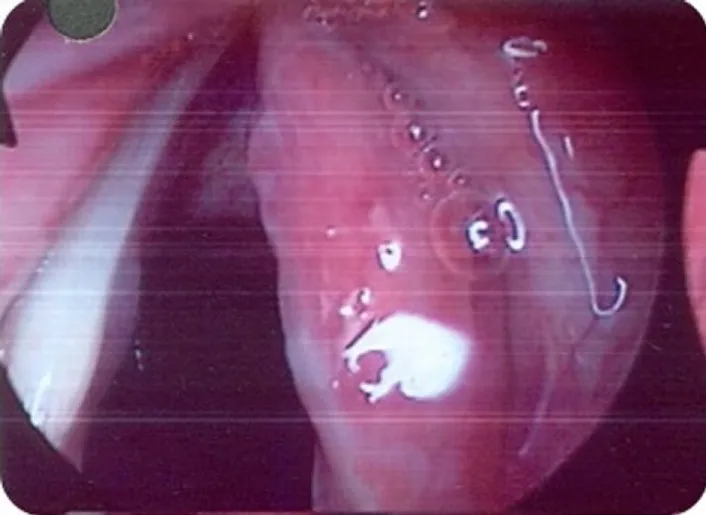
Case 1:Diffuse erythema and thickening of right true cord.
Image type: endoscopy (airway_endoscopy)